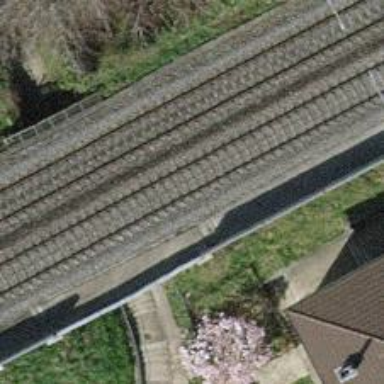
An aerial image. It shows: Single-track railway bridge with contact lines for electrification.